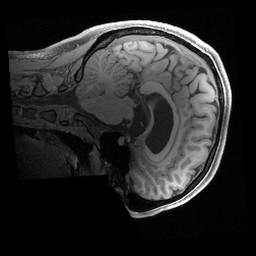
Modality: T1w
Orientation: sagittal
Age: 26
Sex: female
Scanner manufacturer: siemens
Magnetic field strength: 3 T
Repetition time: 2.4 s
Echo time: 0.00241 s